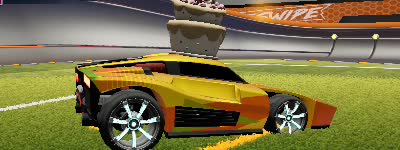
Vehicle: breakout